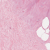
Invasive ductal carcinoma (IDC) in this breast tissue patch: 0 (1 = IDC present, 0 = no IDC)